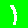
Digit: 1